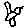
Label: bird